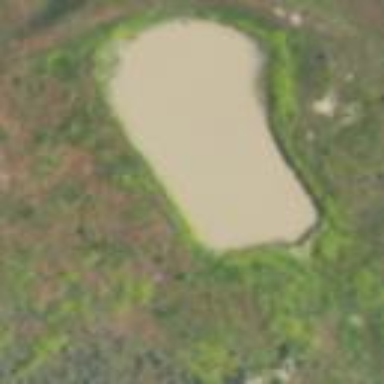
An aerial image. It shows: Reservoir.